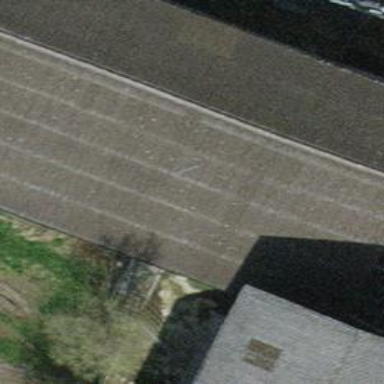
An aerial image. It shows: Gabled roof on farm auxiliary building.